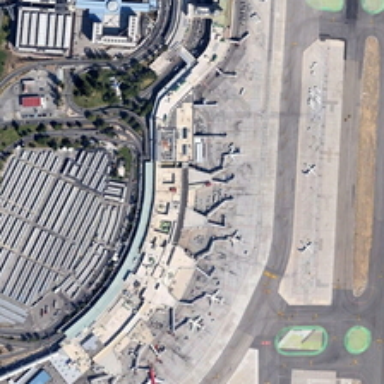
Several planes are near a terminal in an airport .